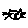
Label: cat